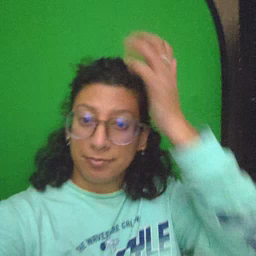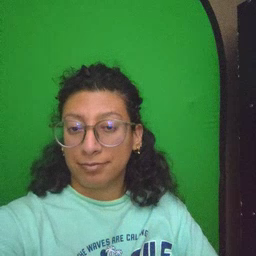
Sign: head